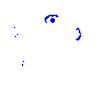
Particle: kaon